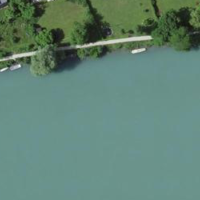
EUNIS habitat code: 15
Species observed at this site:
Cornus sanguinea